Question: I have an issue on a site I'm building.
Not all of the pages are long enough to fill the whole browser, leaving white at the bottom. You can see in the image below the issue.

You can see there is white space below the webpage.
Effectively I want to extend the footer to fill the remainder of the page.
Note that setting the color of HTML works in only FireFox.
Below is my relevant CSS code
<URL>
Additionally, below is the HTML for the page used in my example image:
<URL>
The code above is slightly messy as I had to replace a few includes with the code they contain however I think its clear to see how the page is coded.
Any suggestions as to the best way to do this?
---
I fixed this by adding
'''
min-height: 100vh;
background-color: #3D3D3D;
'''
To the body div and then readjusting some of the HTML.
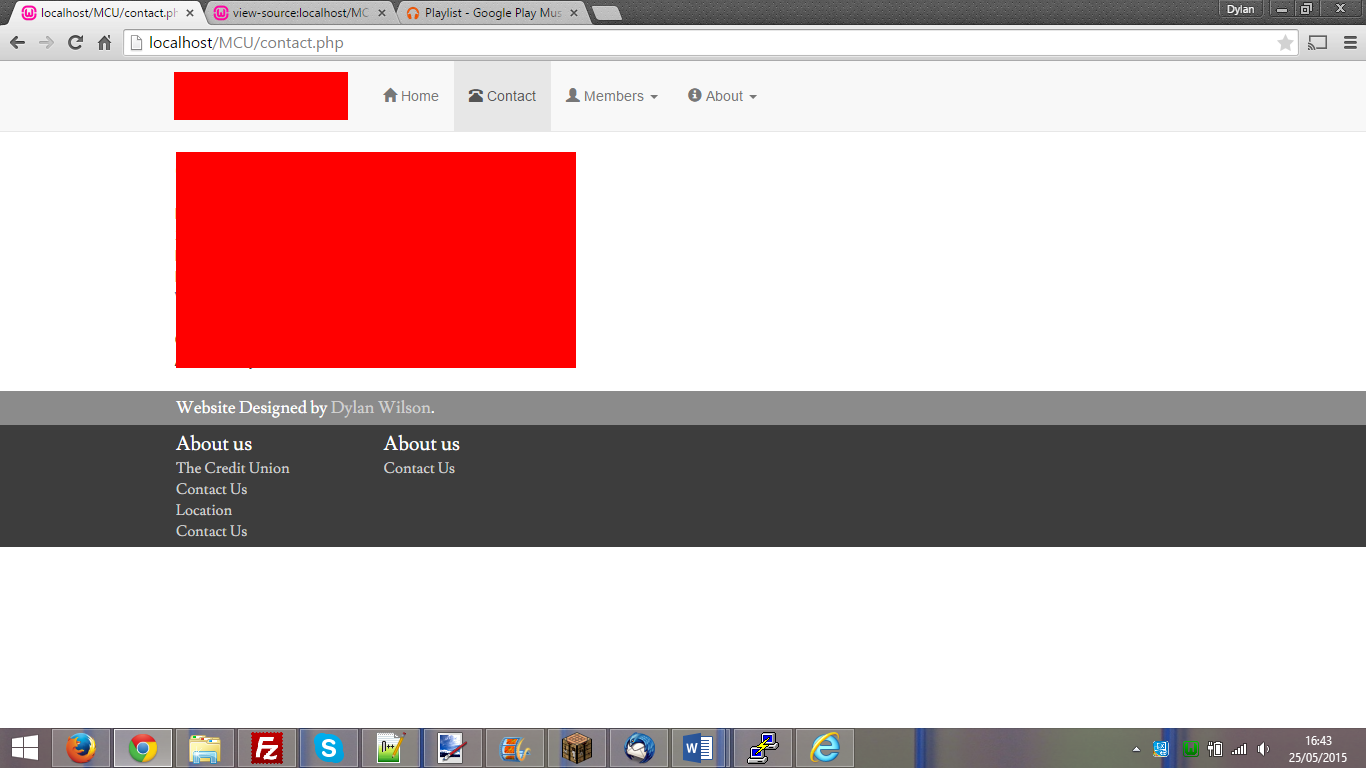
Answer: Add the following CSS:
'''
body {
min-height: 100vh;
}
'''
This will make your page's height at least equal to the viewport's height.
As reminded by panther in the comments, check <URL> for browser compatibility.
This will only do what you expect if the footer is stuck to the bottom, of course. See <URL> for the CSS that does sticks the footer to the bottom of the page.